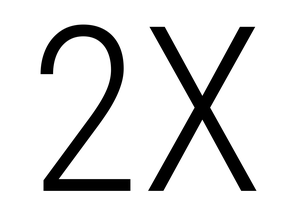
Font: Roboto_Condensed_Light